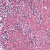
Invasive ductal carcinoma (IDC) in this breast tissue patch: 0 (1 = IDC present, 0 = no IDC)